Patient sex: M
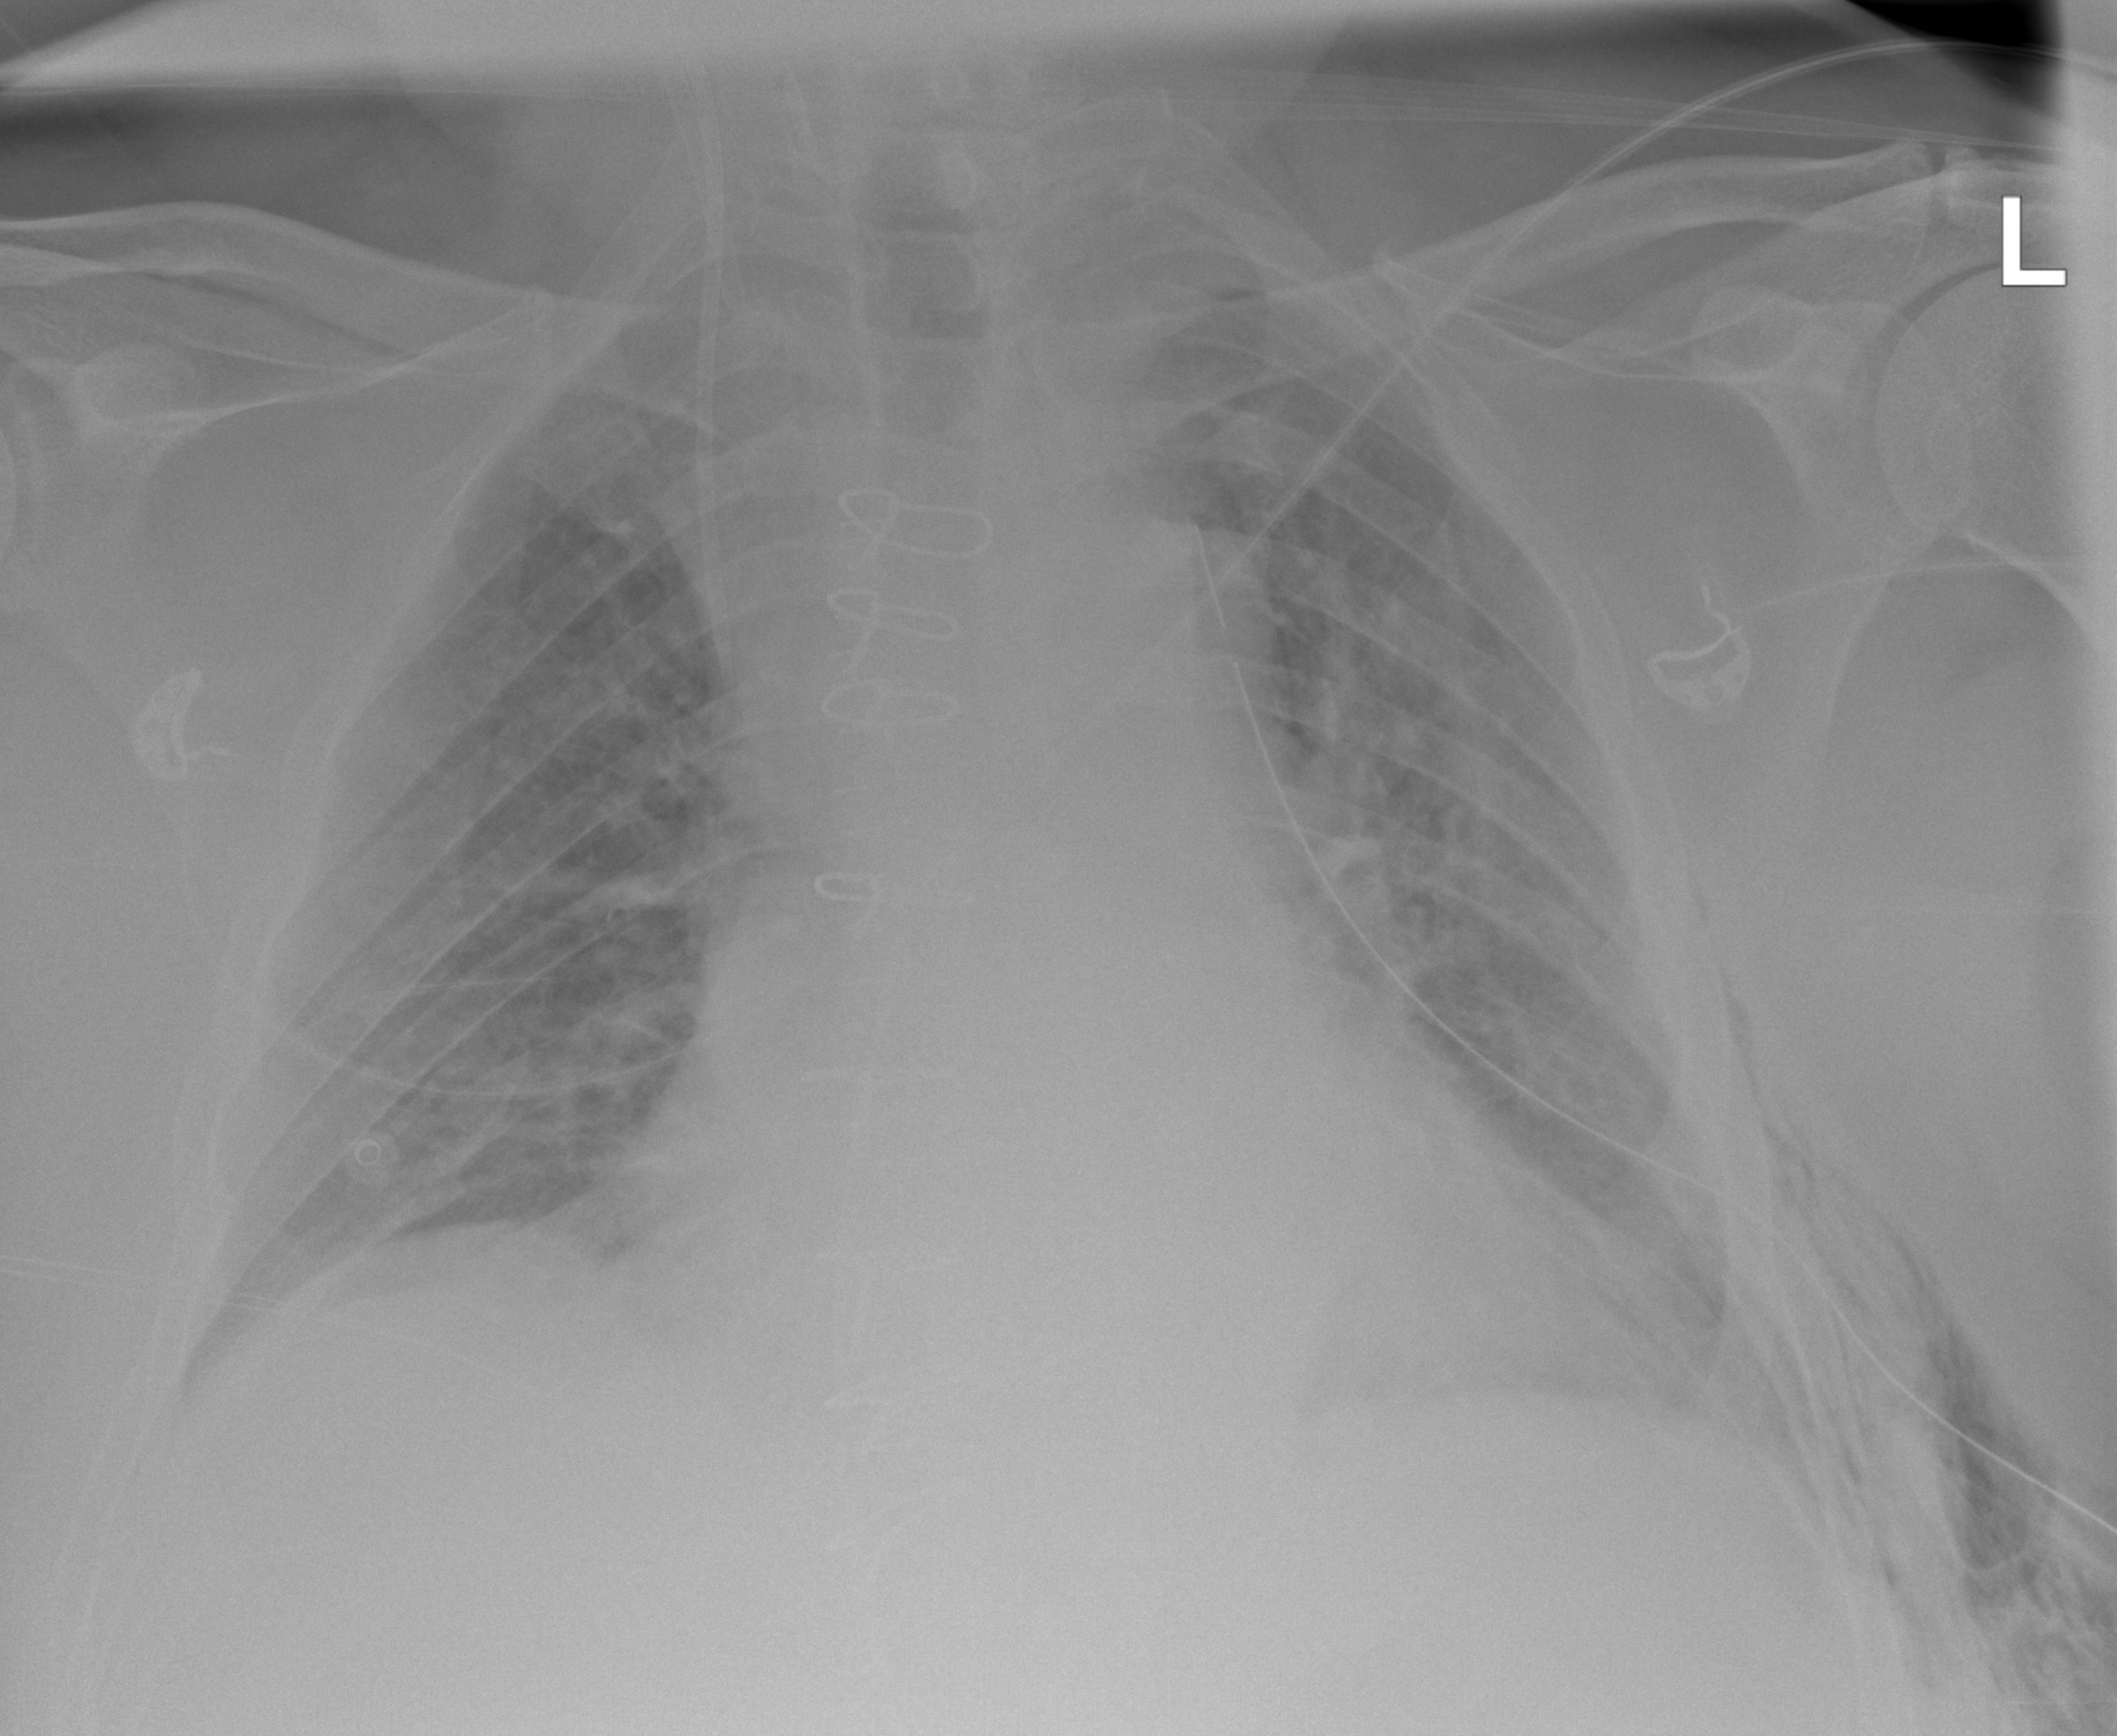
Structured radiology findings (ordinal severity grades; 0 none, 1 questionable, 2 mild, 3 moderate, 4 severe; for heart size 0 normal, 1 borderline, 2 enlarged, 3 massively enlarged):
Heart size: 1
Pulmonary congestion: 2
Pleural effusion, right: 0
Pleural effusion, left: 0
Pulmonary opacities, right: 2
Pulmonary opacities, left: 2
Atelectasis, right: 2
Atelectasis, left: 2